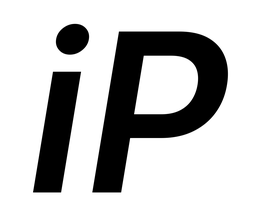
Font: Inter-Italic_SemiBold_Italic